Interaction volume radius: 5 \u00c5
Interaction volume height: 10 \u00c5
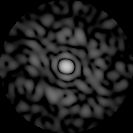
Disorder parameter: 0.7576